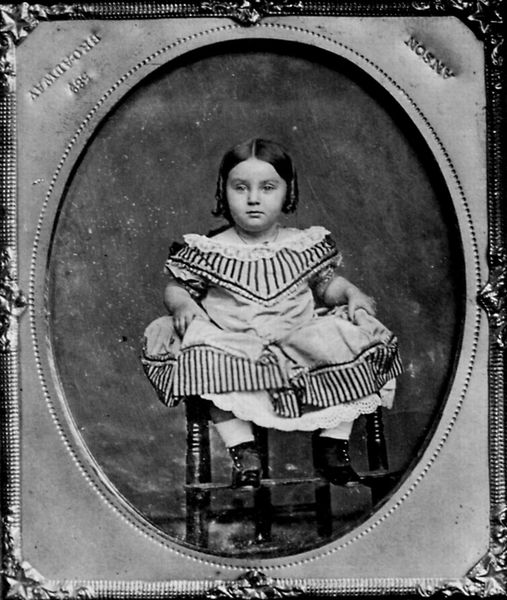
Titel: Ein kleines Mädchen
Künstler: Rufus Anson
Institution: unbekannt
Schlagwörter: dunkel, weiß, mädchen, sitzen, ausschnitt, frisur, grau, hell, kleid, schwarz, stuhl, blick, ornament, rock, alt, jung, arme, gesicht, halten, kleidung, kragen, rahmen, spitze, bild, bildnis, portrait, porträt, schauen, haare, sessel, sitzend, adel, kind, saum, spitzen, frontal, locken, mittelscheitel, scheitel, traurig, kreis, oval, passpartout, beine, bilderrahmen, papier, lehne, sitz, schuhe, zöpfe, russland, leer, klein, füsse, dick, zopf, verzierung, festhalten, gestreift, streifen, metall, socken, rüschen, foto, fotografie, photographie, messing, unterrock, stern, schwarz weiss, stiefel, matrosenanzug, kleidchen, kleinkind, photo, schnörkel, leder, matrosenkleid, spitzenkragen, gerahmt, lackschuhe, fotographie, miniatur, unglücklich, prägung, russisch, fotostudio, haende, scharf, trist, eingefasst, balg, strümpe, bilderrahmne, studioaufnahme, prägestempel, strumphose, broadway, metallrahmen, passepartotut, stefel, anson